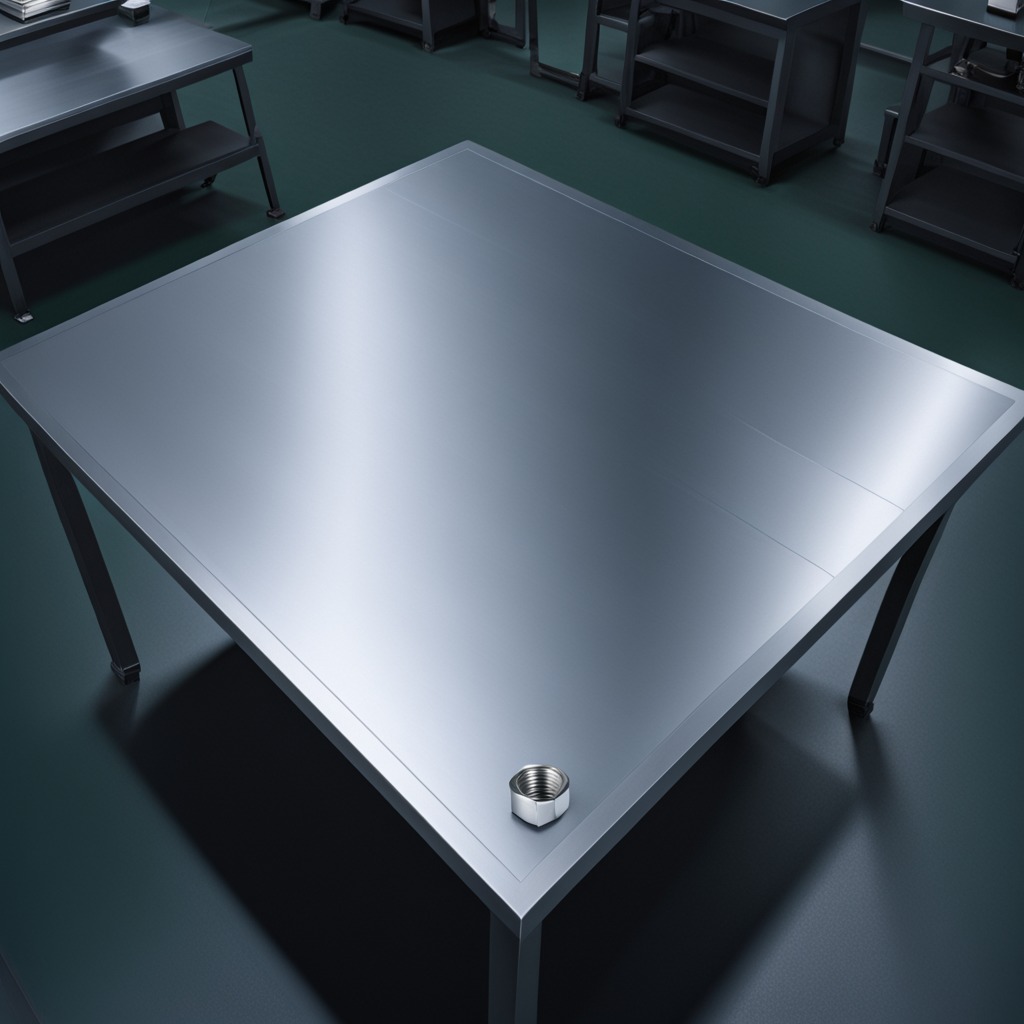
A metal nut is lying on the tabletop.